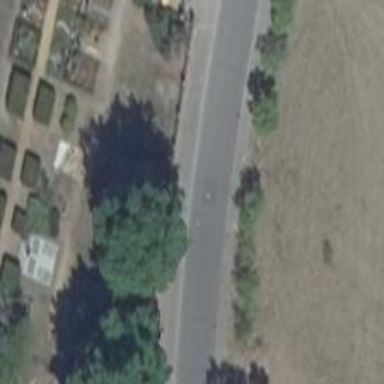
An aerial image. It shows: Footway along the road.